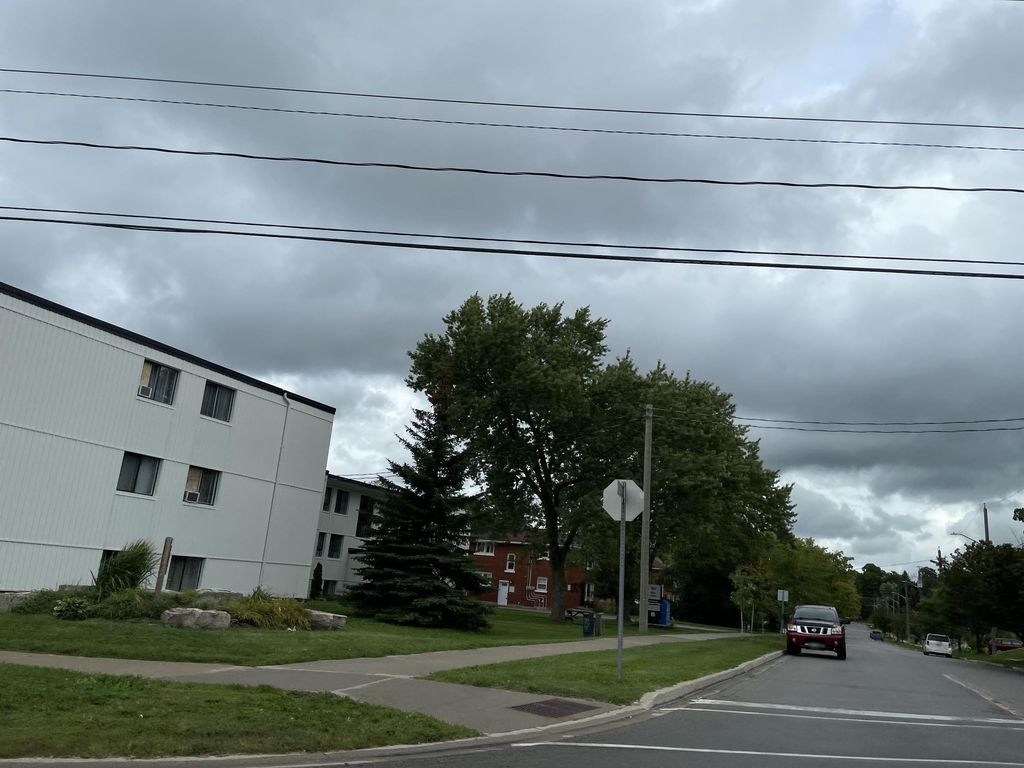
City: kitchener-waterloo